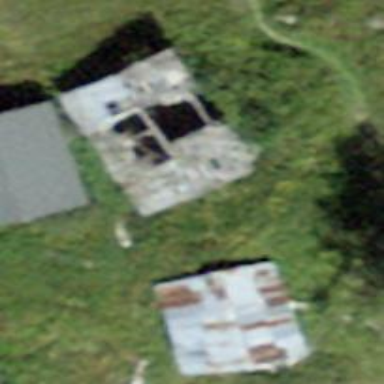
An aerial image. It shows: Collapsed building.